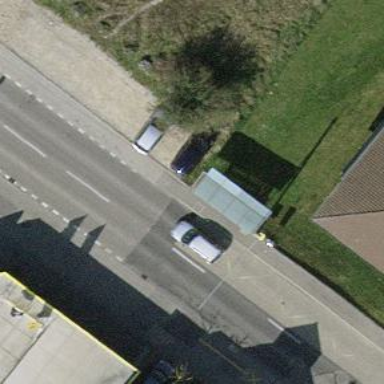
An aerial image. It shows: Bus stop with shelter.